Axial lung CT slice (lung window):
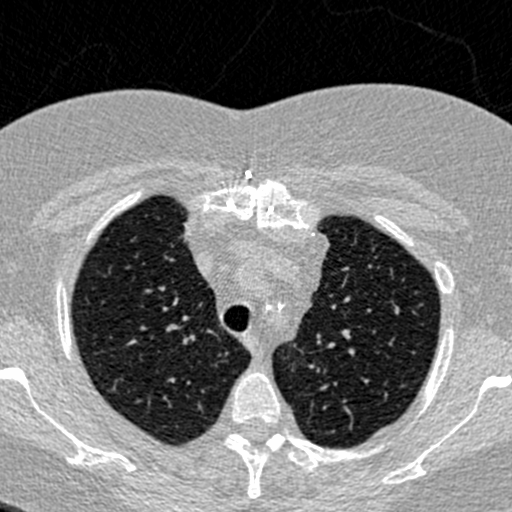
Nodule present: no